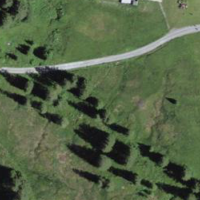
EUNIS habitat code: 41
Species observed at this site:
Arnica montana